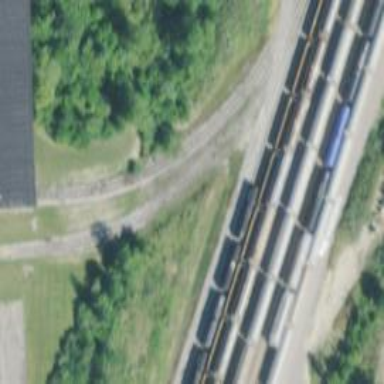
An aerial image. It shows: Railway spur service.